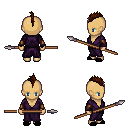
a pixel art fantasy rpg character, female body template, human, tanned skin, purple robe, gold greaves, brown mohawk hairstyle, cloth bracers, black slippers, spear, four views (front, back, left, right), 2x2 character sprite sheet, small pixel art, hard edges, no anti-aliasing